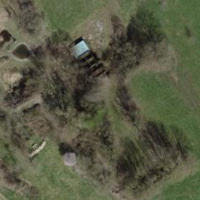
EUNIS habitat code: 25
Species observed at this site:
Pholidoptera griseoaptera